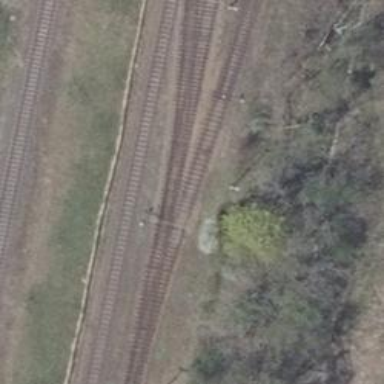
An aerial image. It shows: Railway switch.